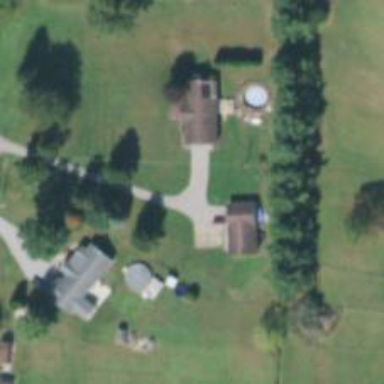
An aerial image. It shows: Residential driveway.